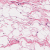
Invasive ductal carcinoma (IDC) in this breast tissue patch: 0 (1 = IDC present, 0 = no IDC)